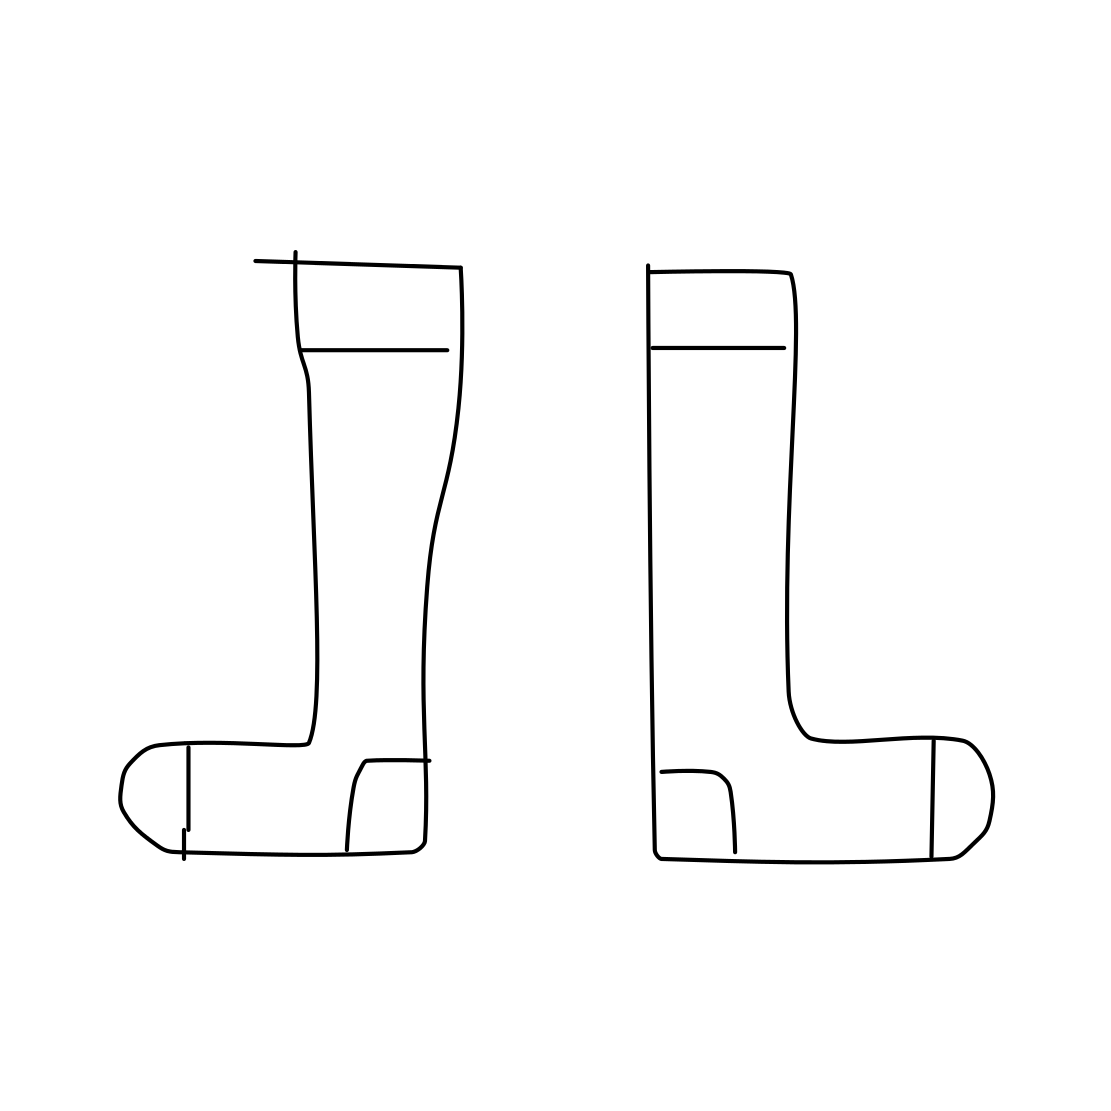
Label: socks